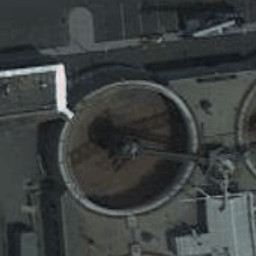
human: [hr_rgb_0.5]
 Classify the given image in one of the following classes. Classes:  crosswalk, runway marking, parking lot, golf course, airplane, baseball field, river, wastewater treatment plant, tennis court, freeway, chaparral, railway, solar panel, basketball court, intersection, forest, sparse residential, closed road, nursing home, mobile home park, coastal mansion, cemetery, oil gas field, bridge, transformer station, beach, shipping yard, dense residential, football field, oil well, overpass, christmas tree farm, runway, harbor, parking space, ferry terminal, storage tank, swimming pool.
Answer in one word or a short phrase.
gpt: wastewater treatment plant